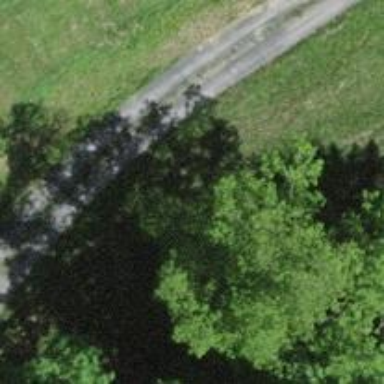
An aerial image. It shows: Unpaved track with grade 3 surface.